Question: I'm currently building my first database in MySQL with an interface written in PHP and am using the 'learn-by-doing' approach. The figure below illustrates my database. Table names are at the top, and the attribute names are as they appear in the real database. I am attempting to query the values of each of these attributes using the code seen below the table. I think there is something wrong with my 'mysql_query()' function since I am able to observe the expected behaviour when my form is successfully submitted, but no search results are returned. Can anyone see where I'm going wrong here?

'''
<form name = "search" action = "<?=$PHP_SELF?>" method = "get">
Search for <input type = "text" name = "find" /> in
<select name = "field">
<option value = "Title">Title</option>
<option value = "Description">Description</option>
<option value = "City">Location</option>
<option value = "Company_name">Employer</option>
</select>
<input type = "submit" name = "search" value = "Search" />
</form>
$query = "SELECT Title, Descrition, Company_name, City, Date_posted, Application_deadline
FROM job, employer, address
WHERE Title = $find
OR Company_name = $find
OR Date_posted = $find
OR Application_deadline = $find
AND job.employer_id_job = employer.employer_id
AND job.address_id_job = address.address_id";
'''
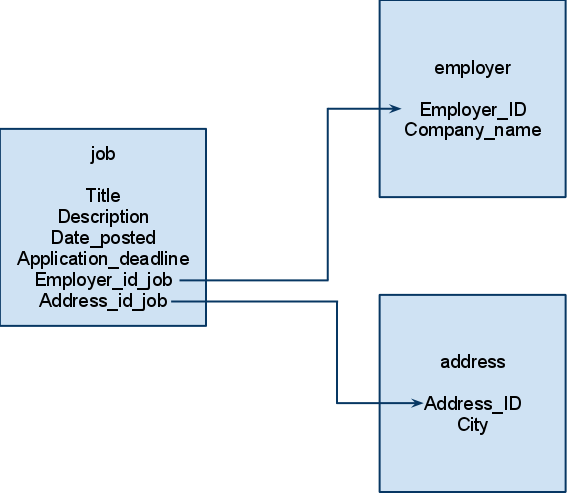
Answer: There seems to be at least four problems:
- 'WHERE Title = '$find''- 'mysql_real_escape_string'- 'Description'- AND has higher precedence than OR so you probably want parentheses in your expression:'''
WHERE (Title = '$find'
OR Company_name = '$find'
OR Date_posted = '$find'
OR Application_deadline = '$find')
AND job.employer_id_job = employer.employer_id
AND job.address_id_job = address.address_id"
'''
I suspect that one or more of these are the reason why it's not working. However to be sure you should post more of your code and your table structure.
Another point is that you are using the old ANSI-89 join syntax. I would recommend using the newer syntax added in SQL-92 ('FROM a JOIN b ON ...'). This would have prevented you from making the fourth error, as well as having numerous other advantages over the older syntax.
Also try using 'mysql_error' to find out what the exact error message is. And please include the message in your question.